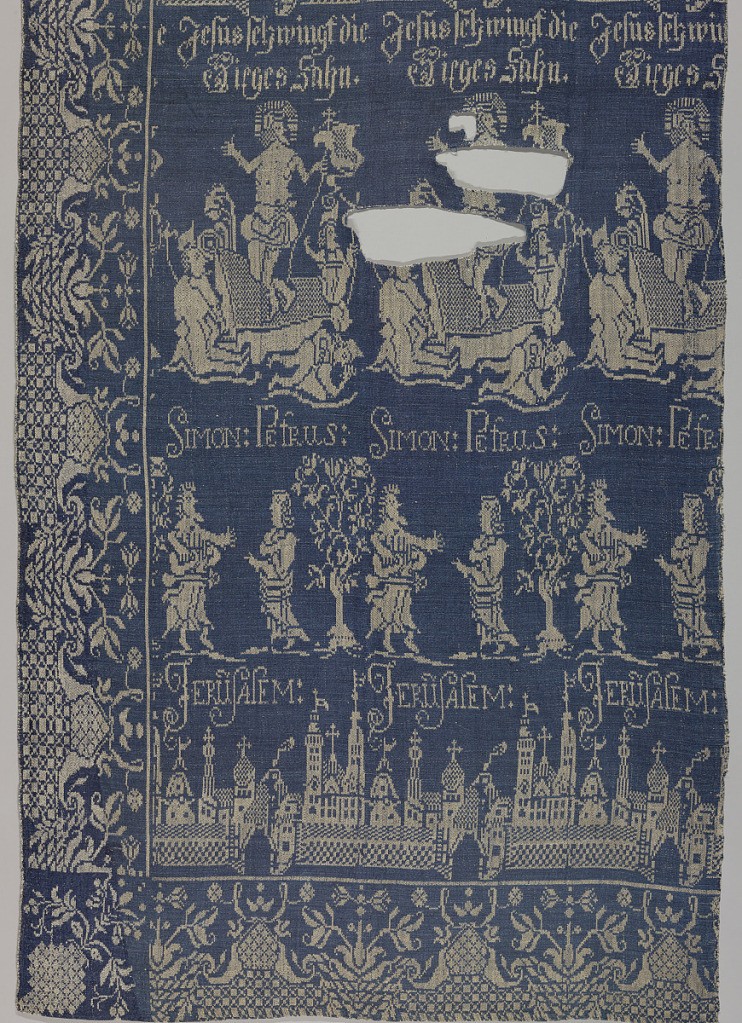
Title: Fragment
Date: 17th century
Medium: linen Technique: damask
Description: Damask with a stylized floral border surrounding three horizontal rows containing Biblical scenes. The top row has three repeats of the Ascension along the text, "Jesus schwingt die Virges Sohn." The middle row depicts two men flanking a tree with the text, "Simon Petrus" written above. On the bottom row is a city scene with the word "Jerusalem" written above.